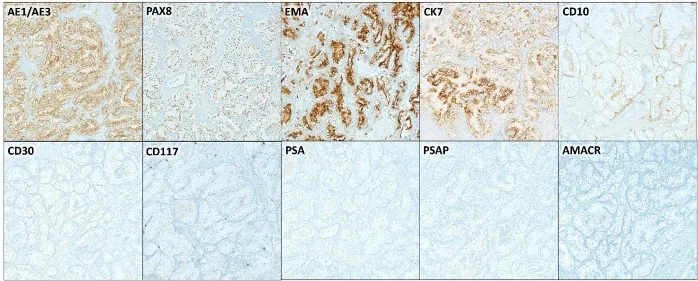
Photomicrographs of the epididymis examination using immunohistochemical stains. Tumor cells were positive for pankeratin (AE1/AE3), PAX8, EMA, and CK7. CD10 stain showed equivocal weak focal staining. PSA, PSAP, racemase (AMACR), CD30, and CD117 were all negative. Microscopic images were examined at 20x objective.
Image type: pathology (immunostaining)